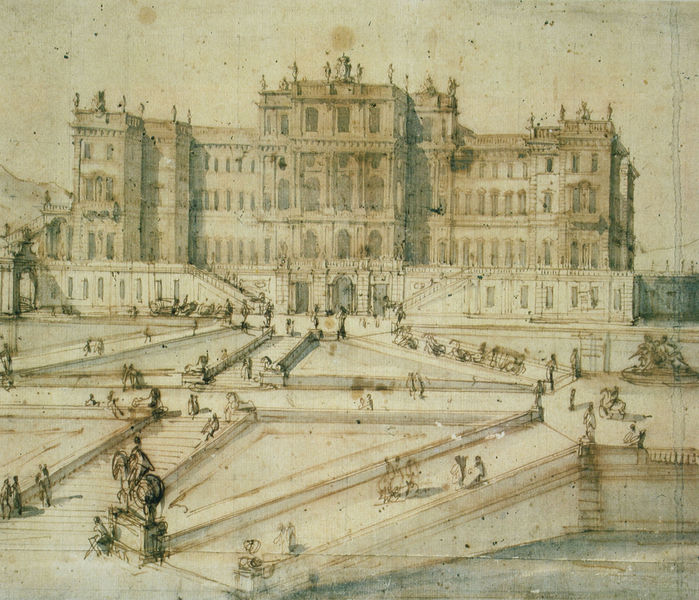
Titel: Projekt für das Schloß von Rivoli
Künstler: Filippo Juvarra
Standort: Berlin
Institution: Kunstbibliothek
Schlagwörter: blau, feder, flügel, himmel, schatten, wasser, aquarell, fluss, menschen, ocker, see, teich, ufer, braun, fenster, frankreich, grau, hell, hintergrund, licht, marmor, schwarz, skizze, weiss, zeichnung, anlage, dach, gebäude, haus, park, parkanlage, schloss, beige, leute, alt, architektur, barock, sockel, stein, brücke, gewässer, kanal, wege, figur, klassizismus, personen, england, front, boot, brunnen, pferd, pferde, reiter, garten, skulptur, statue, papier, ansicht, fassade, türen, studie, berge, giebel, mauer, graphik, hof, fußgänger, kutsche, platz, besucher, sepia, figuren, kai, treppe, treppen, symmetrie, aufgang, geländer, stufe, stufen, plastik, tor, eingang, laviert, tusche, palast, palazzo, torbogen, denkmal, radierung, stich, koloriert, topografie, entwurf, tinte, flecken, rustika, geometrisch, sims, gesims, skulpturen, alleen, löwen, risalit, statuen, mauern, residenz, freitreppe, auffahrt, etagen, geschosse, plan, herrenhaus, ballustrade, rampe, bau, aufstieg, standbild, reiterstatue, reiterstandbild, bauwerk, nischen, reiterdenkmal, gartenanlage, fensterfront, geschossbau, projekt, wasserflecken, schlossplatz, schlossansicht, parl, aufgänge, stockflecken, dachfiguren, tufen, ireal, federzeichung, reiterstandbold, steingarten, steinwege, treppes